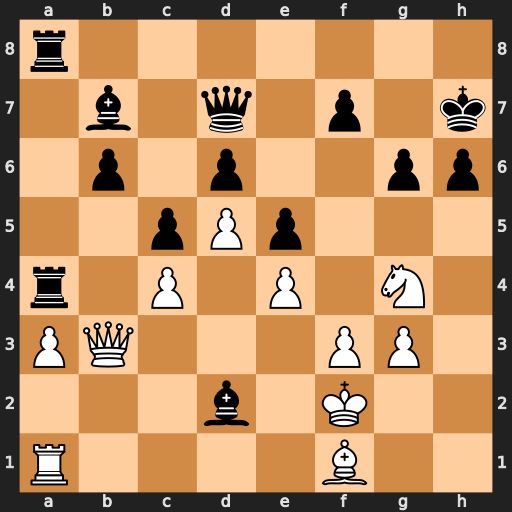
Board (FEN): r7/1b1q1p1k/1p1p2pp/2pPp3/r1P1P1N1/PQ3PP1/3b1K2/R4B2
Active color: w
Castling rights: -
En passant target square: -
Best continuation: Nf6+ Kg7 Nxd7